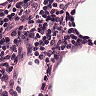
Metastatic tissue present: no